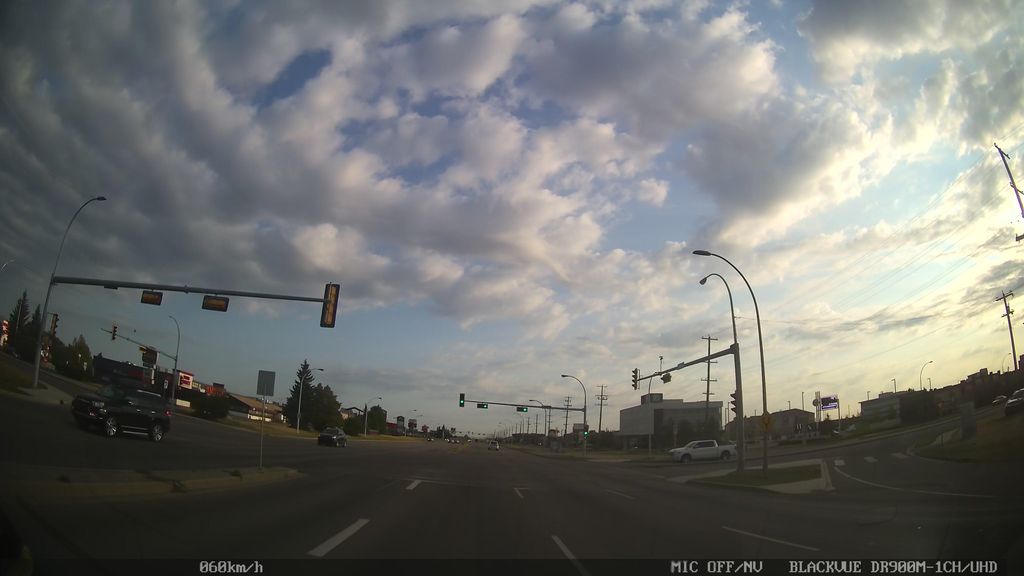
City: edmonton